Question: I'm trying to make a program that stores files as '*.txt' based documents. I want to be able to click a button and pull up a list of currently stored files
'(Located in C:\ProgramData\ProgramName\Incidents)'

Above is an example of what I'm trying to accomplish where '140219-000727' is the name of the file, the rest isn't need. Clicking Open or Double Clicking would "Open" that file and parse the .txt into pre-existing forms on a WinForm application that I have already created.
What is the best way to go about doing this with a minimal hit on system resources?
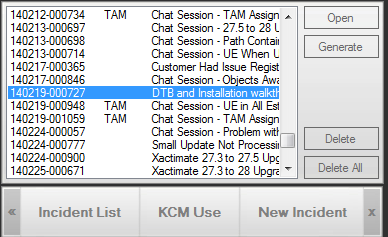
Answer: I think <URL> cut the file name from the full path.
And later (on double click or button click) use the directory name + file name for opening:
'''
//populating:
var files = Directory.GetFiles(YOUR_FOLDER_PATH, "*.txt");
foreach (var file in files)
{
var fileName = Path.GetFileName(file);
//assuming ListBox:
listBox.Items.Add(filename);
}
//opening (from listbox)
var fileName = Path.Combine(YOUR_FOLDER_PATH, listBox.SelectedItem.ToString());
File.ReadAllText(fileName);
'''